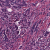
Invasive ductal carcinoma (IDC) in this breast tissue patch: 1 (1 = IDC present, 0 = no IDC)